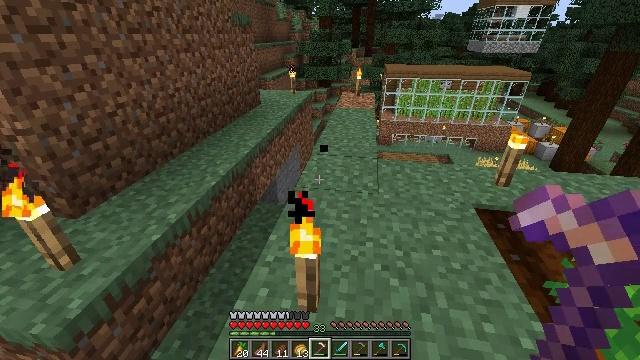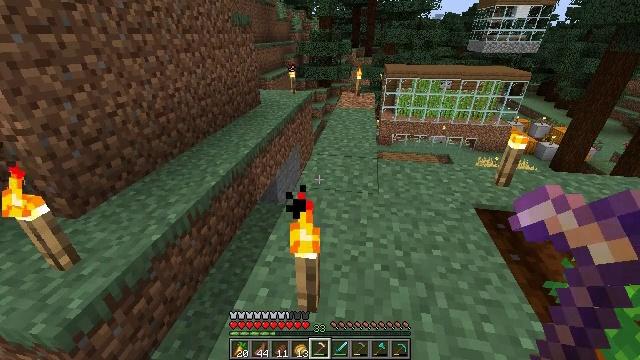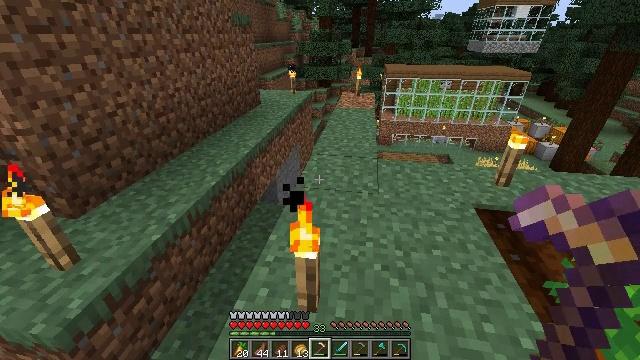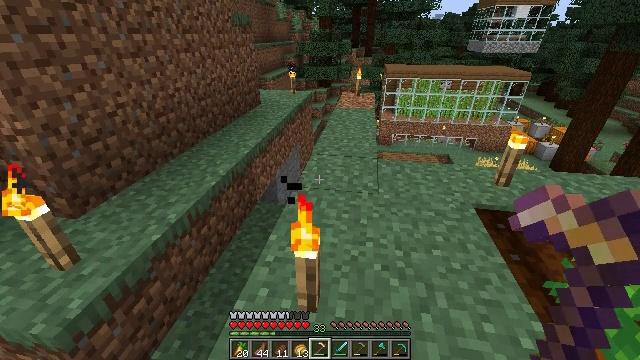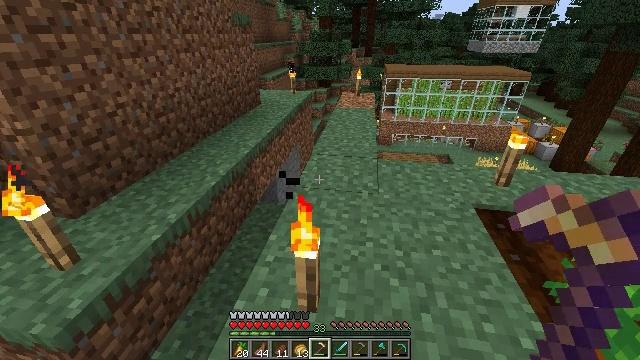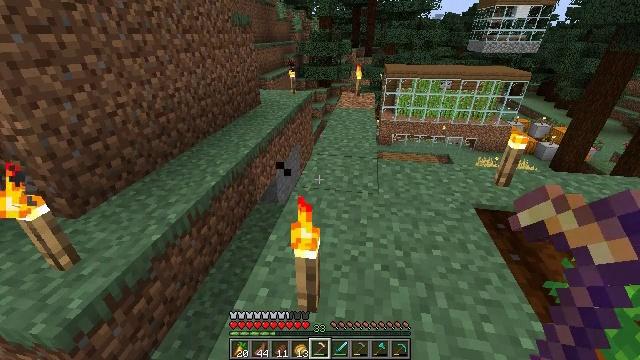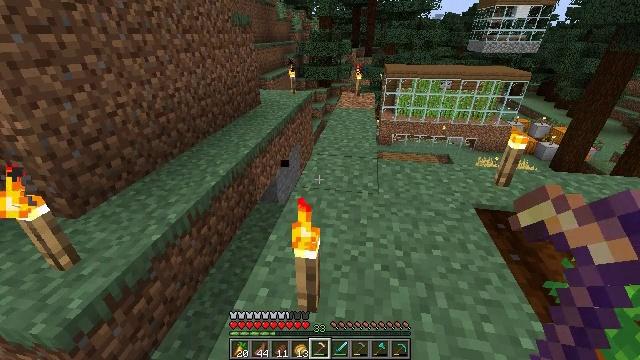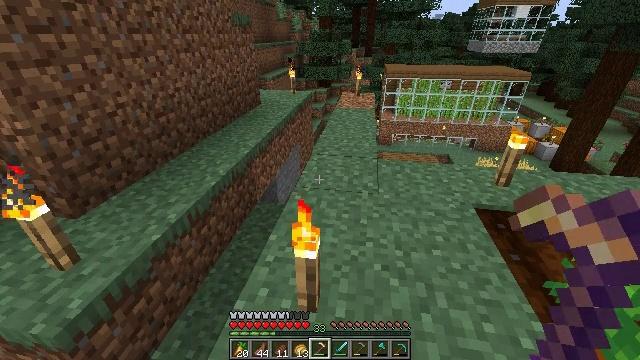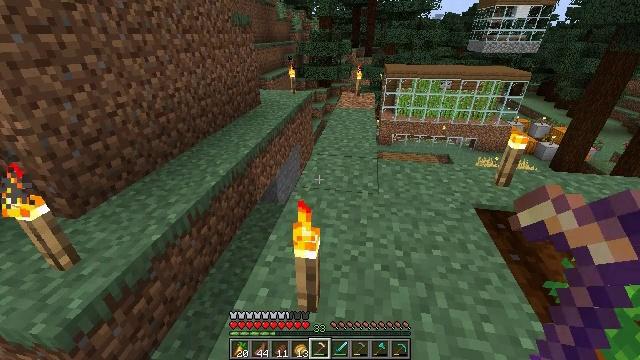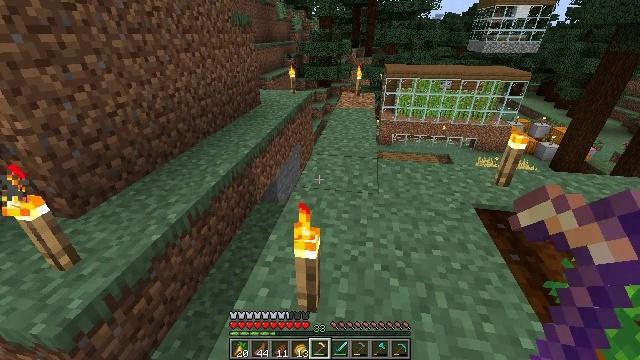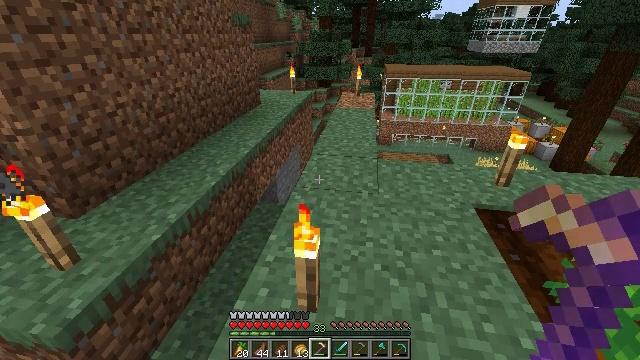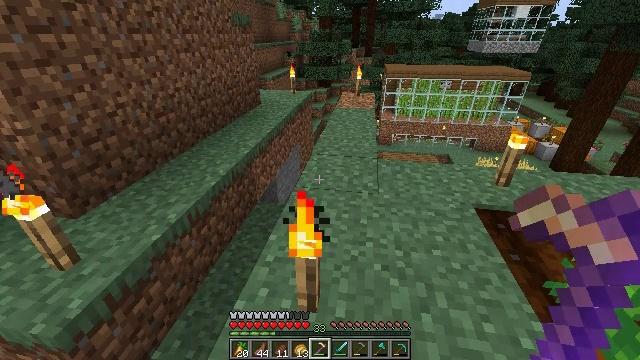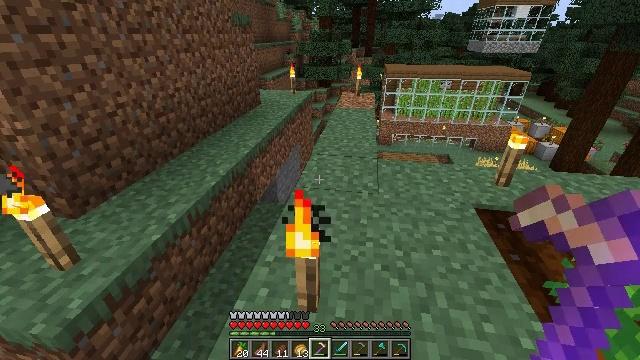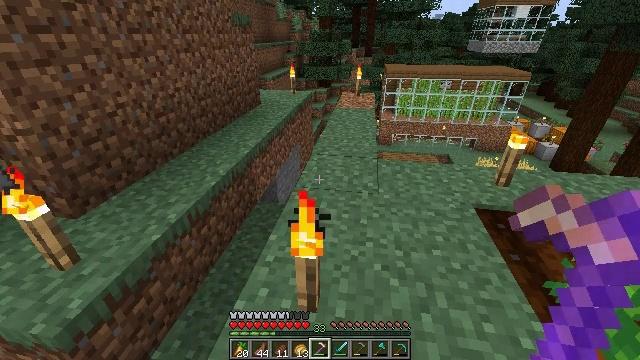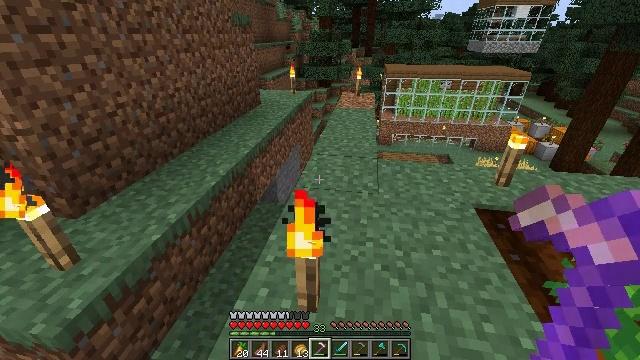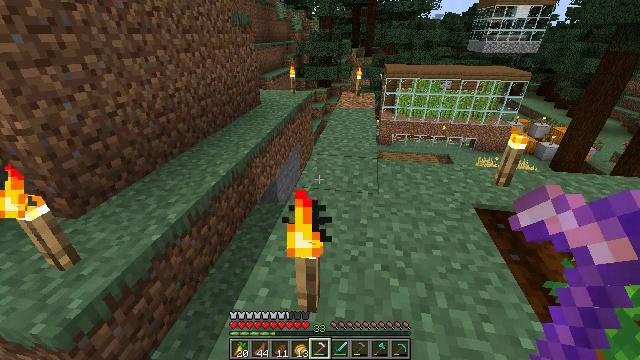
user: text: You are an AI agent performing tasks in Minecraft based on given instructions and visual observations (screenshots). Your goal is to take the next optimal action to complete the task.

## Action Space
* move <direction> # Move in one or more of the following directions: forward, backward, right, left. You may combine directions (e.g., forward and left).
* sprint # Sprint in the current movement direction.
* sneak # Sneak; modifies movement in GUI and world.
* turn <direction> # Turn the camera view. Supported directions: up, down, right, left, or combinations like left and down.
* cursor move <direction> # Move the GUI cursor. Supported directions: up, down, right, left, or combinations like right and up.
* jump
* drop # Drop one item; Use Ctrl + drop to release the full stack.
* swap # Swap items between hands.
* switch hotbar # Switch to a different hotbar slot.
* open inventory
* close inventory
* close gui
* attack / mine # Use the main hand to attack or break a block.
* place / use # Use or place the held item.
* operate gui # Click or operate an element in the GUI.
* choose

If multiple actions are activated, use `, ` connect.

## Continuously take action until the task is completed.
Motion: motion action
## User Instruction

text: Retrieve carrots by attacking the plant.
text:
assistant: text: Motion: no_op
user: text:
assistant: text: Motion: no_op
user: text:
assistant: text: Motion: no_op
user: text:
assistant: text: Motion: no_op
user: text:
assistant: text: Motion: no_op
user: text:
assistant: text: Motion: no_op
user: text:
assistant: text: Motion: no_op
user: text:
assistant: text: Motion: no_op
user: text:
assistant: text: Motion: no_op
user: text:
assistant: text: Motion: no_op
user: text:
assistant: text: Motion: no_op
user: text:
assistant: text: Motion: no_op
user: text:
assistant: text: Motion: no_op
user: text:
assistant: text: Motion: no_op
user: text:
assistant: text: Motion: no_op
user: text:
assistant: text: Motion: no_op
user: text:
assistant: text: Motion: no_op
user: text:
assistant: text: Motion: no_op
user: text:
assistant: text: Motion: no_op
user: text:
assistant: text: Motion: no_op
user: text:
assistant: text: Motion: no_op
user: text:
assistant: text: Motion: no_op
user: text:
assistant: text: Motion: no_op
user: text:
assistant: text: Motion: no_op
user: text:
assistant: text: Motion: no_op
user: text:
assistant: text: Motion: no_op
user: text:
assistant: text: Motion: no_op
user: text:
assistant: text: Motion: no_op
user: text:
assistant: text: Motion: no_op
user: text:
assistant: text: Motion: no_op